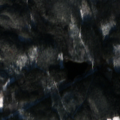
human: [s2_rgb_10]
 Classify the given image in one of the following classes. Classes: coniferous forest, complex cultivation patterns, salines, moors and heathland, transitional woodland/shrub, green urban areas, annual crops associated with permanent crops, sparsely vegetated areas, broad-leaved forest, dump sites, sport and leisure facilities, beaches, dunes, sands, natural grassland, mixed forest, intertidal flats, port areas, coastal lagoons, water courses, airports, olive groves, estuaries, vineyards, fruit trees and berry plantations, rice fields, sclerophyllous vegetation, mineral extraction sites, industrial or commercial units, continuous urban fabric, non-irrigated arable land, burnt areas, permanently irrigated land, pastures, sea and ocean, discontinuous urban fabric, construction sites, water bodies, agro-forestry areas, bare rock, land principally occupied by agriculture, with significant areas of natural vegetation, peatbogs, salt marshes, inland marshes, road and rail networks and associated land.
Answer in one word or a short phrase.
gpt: coniferous forest, mixed forest